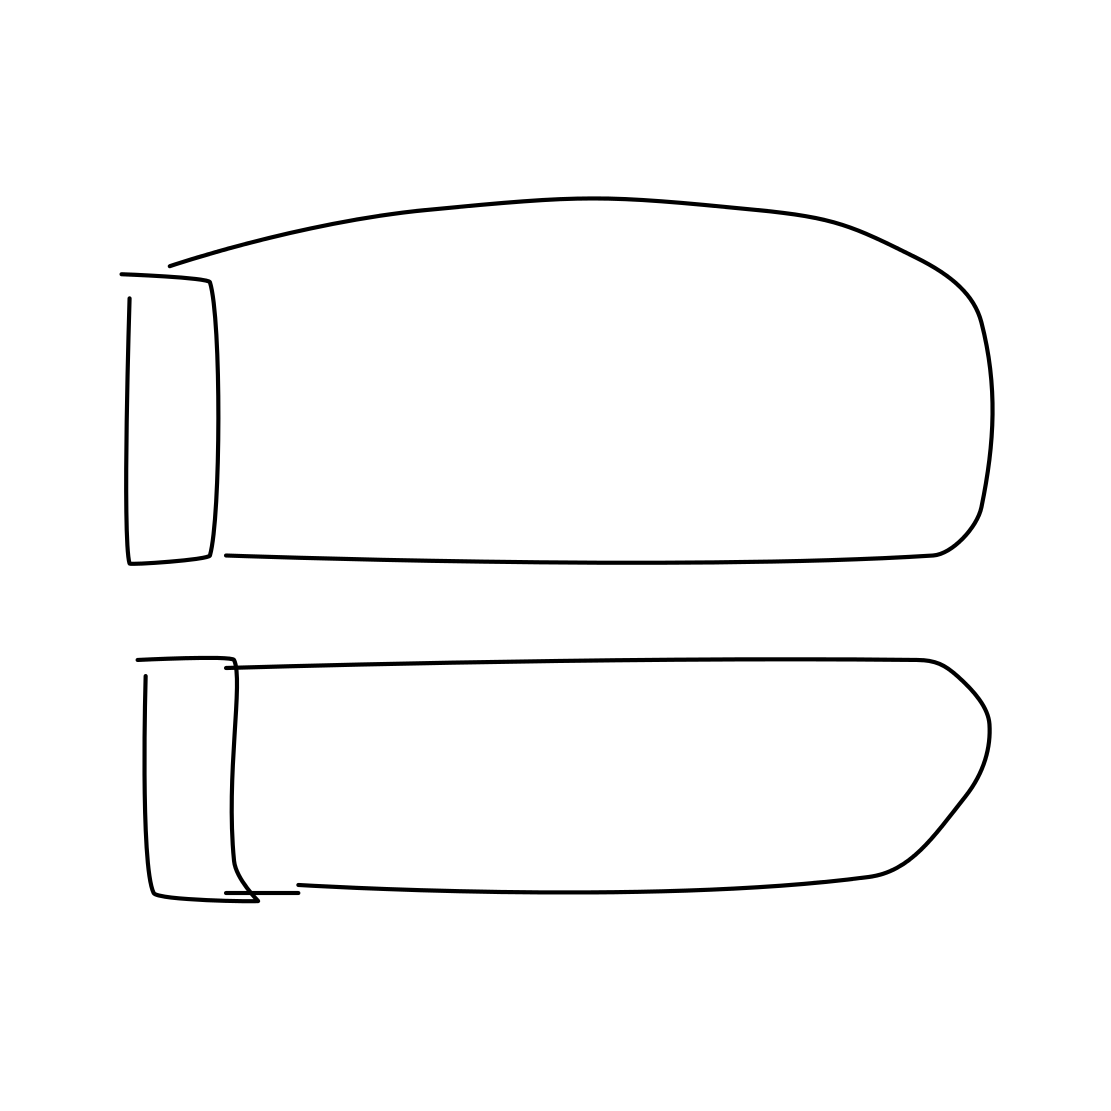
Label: socks